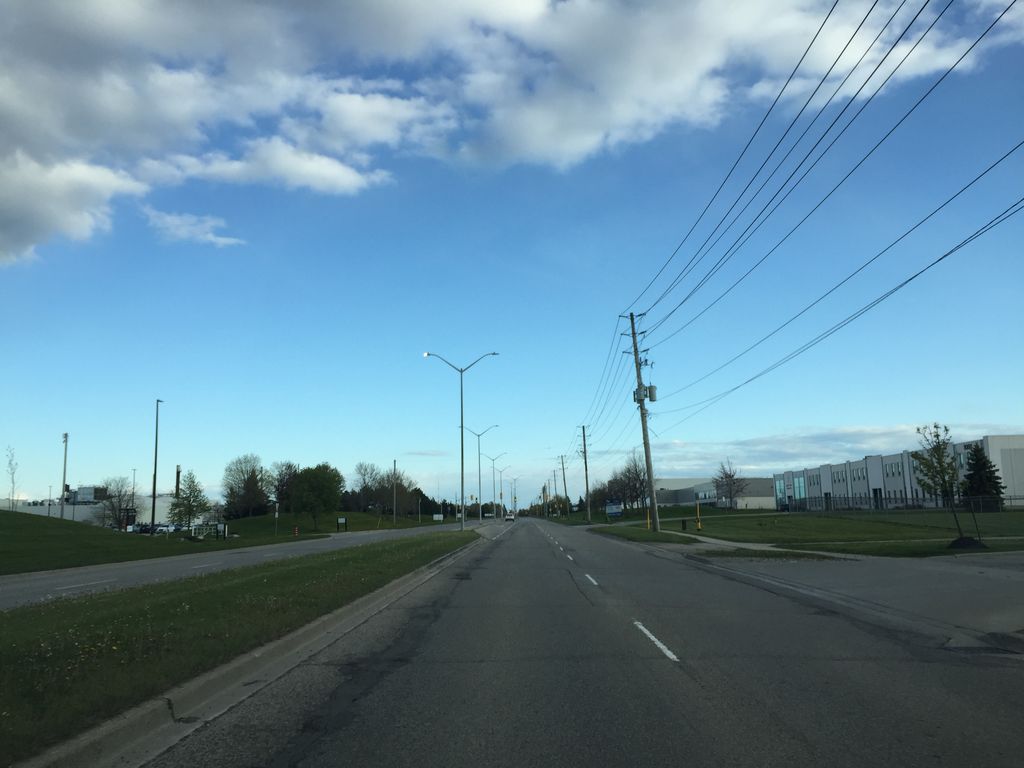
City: kitchener-waterloo